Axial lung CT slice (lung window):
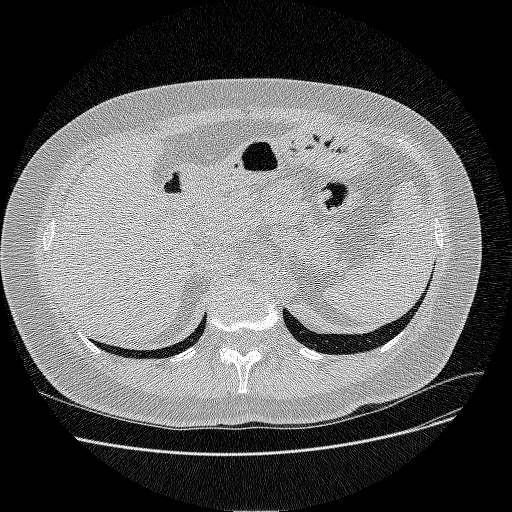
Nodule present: no